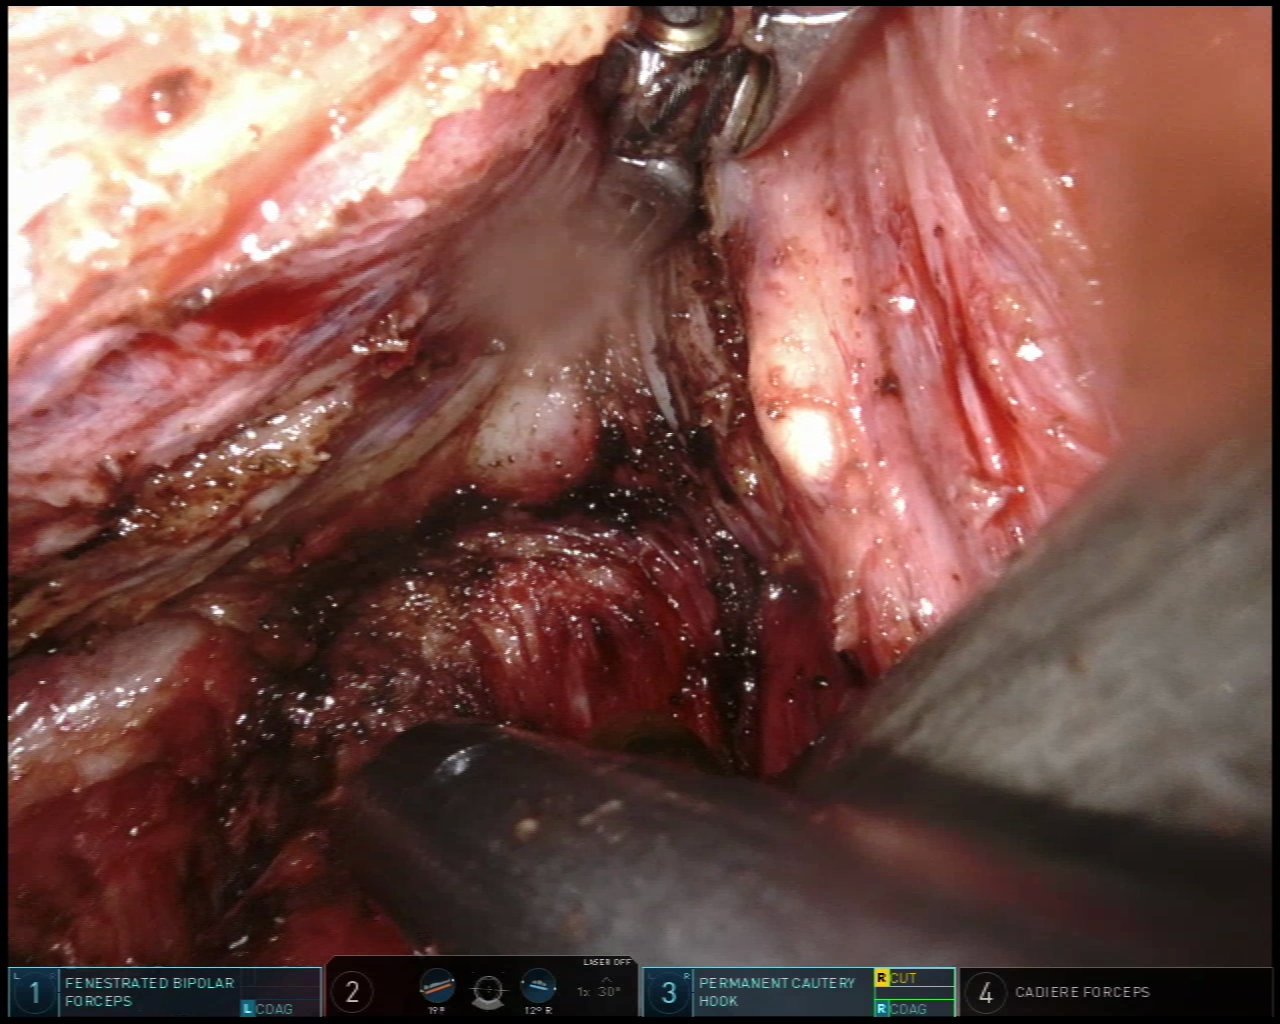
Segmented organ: vesicular_glands
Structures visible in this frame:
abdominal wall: no
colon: no
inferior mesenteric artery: no
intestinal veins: no
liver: no
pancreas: no
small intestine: no
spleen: no
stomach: no
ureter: no
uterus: no
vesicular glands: yes